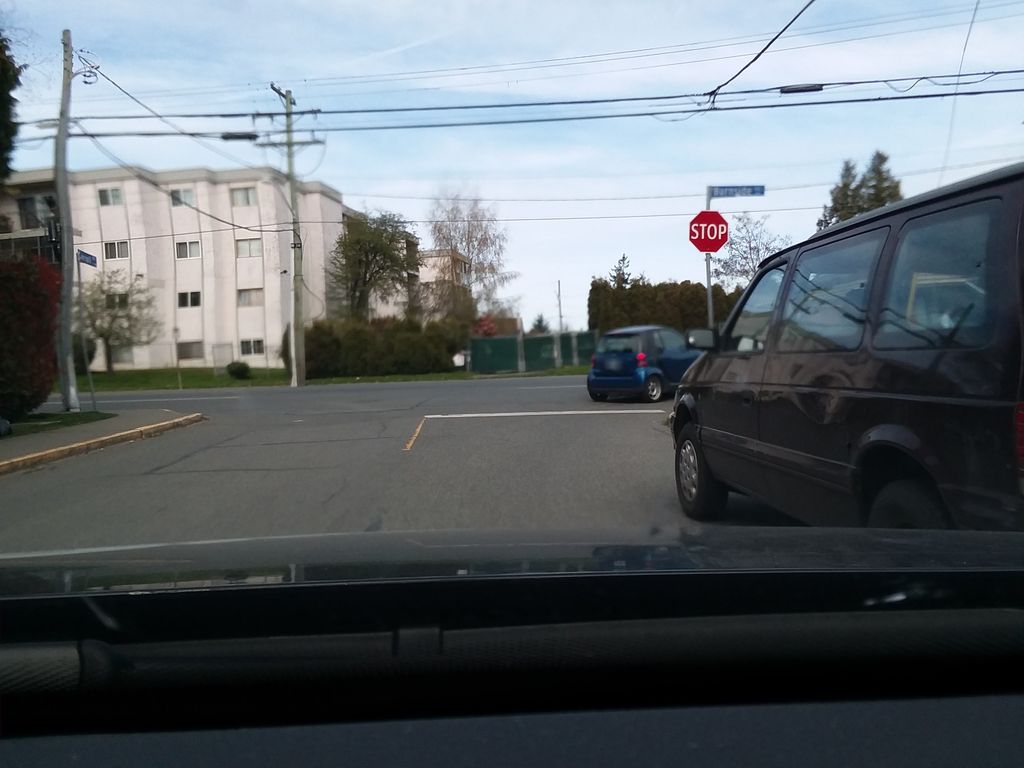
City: victoria